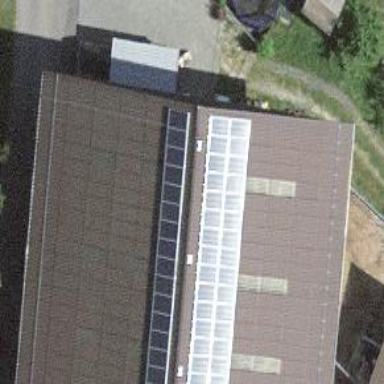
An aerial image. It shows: Solar power generator with photovoltaic panels.